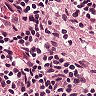
Metastatic tissue present: no